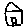
Label: house